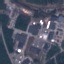
Land use / land cover: Industrial